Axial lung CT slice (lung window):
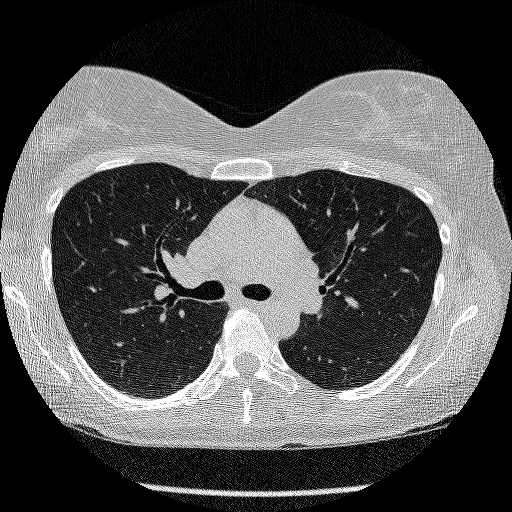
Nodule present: no